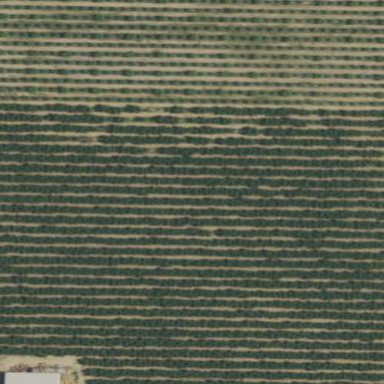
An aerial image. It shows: Orchard.